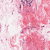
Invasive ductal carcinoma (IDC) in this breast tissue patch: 0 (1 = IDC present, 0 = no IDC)